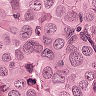
Metastatic tissue present: yes